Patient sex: M
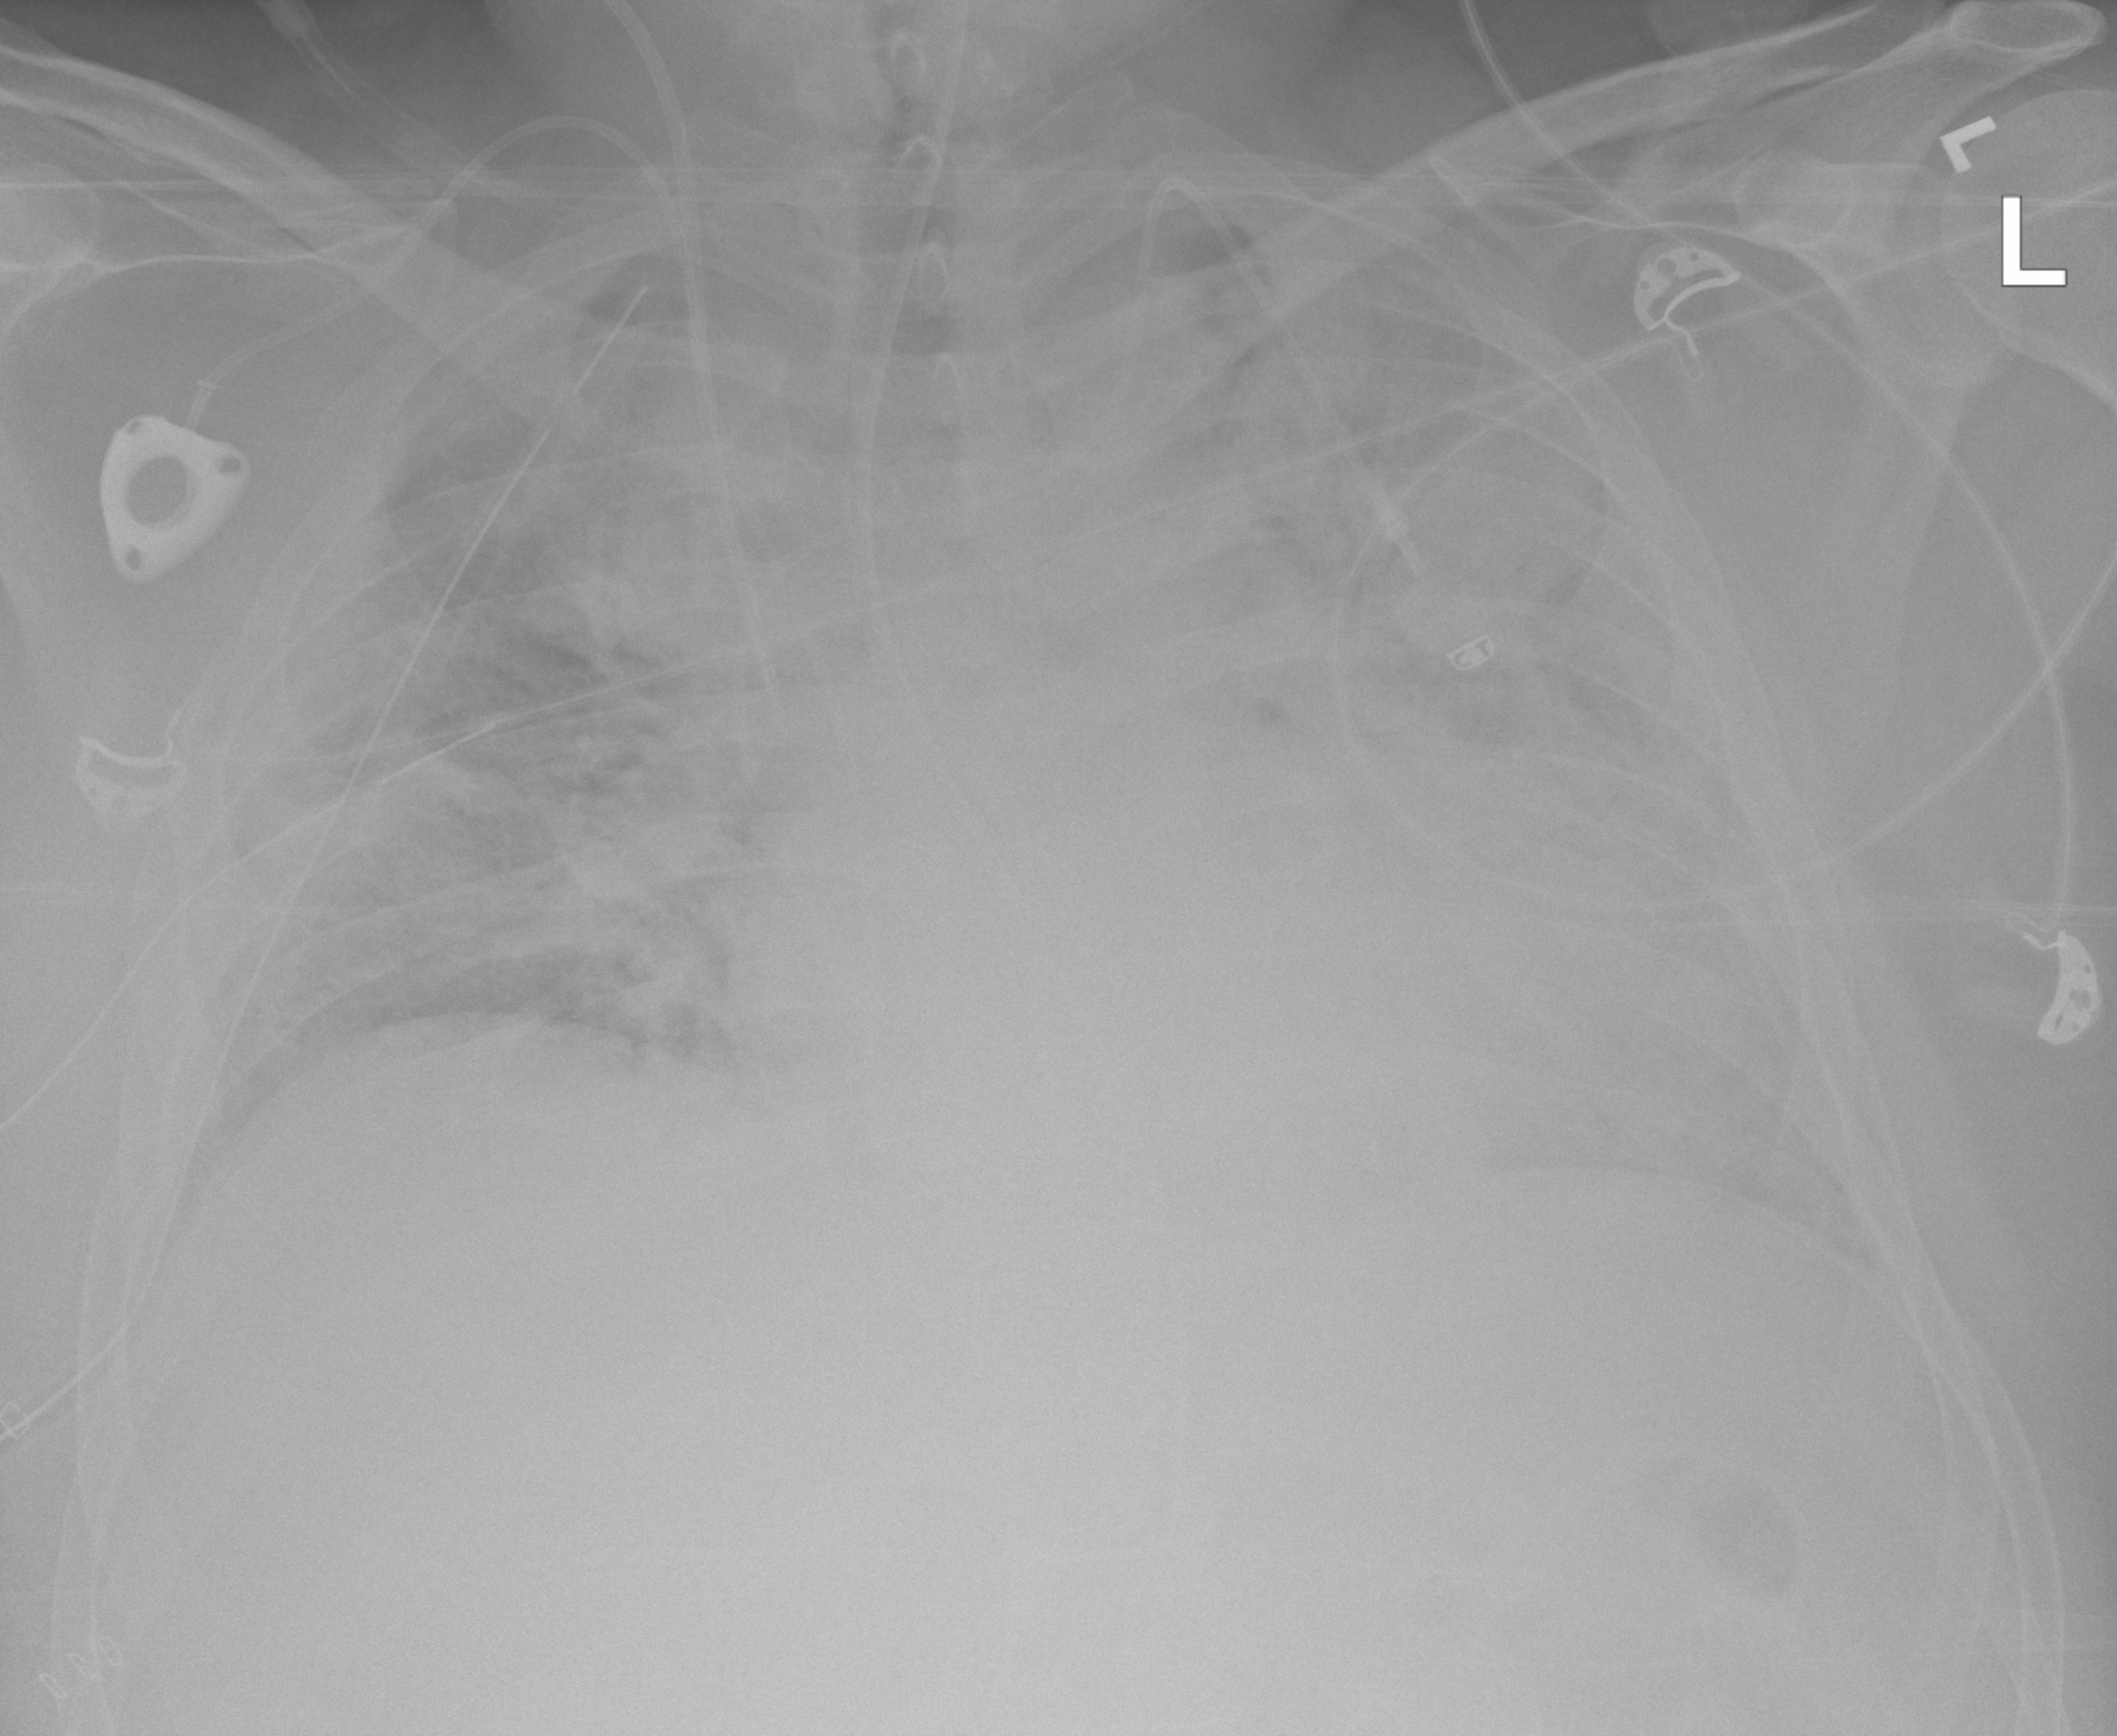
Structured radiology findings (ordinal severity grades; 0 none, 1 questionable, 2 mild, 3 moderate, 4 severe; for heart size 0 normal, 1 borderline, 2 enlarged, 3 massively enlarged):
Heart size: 2
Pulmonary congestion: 3
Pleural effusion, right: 2
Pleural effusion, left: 2
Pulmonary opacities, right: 3
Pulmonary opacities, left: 4
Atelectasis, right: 3
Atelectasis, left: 4